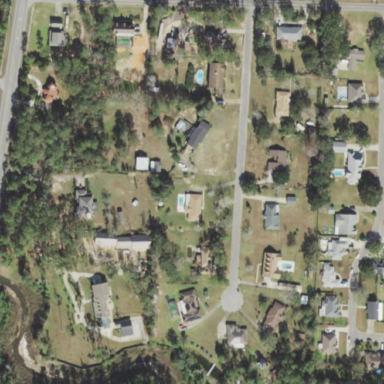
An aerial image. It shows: This residential area consists of single-family homes.